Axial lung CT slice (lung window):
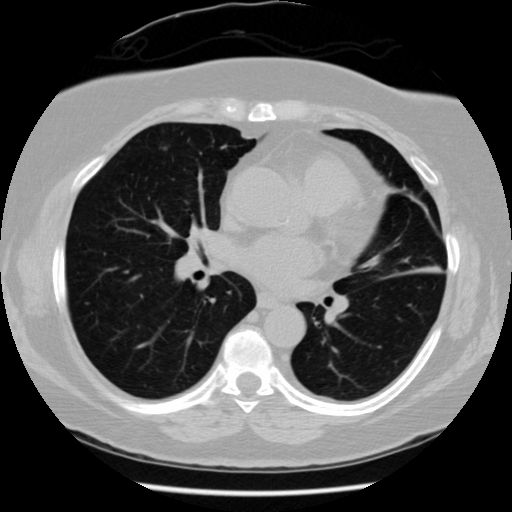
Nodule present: no